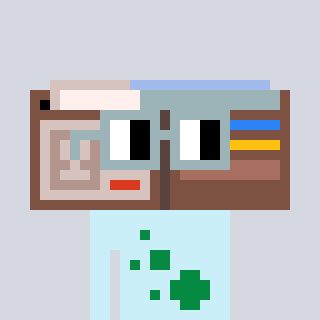
a pixel art character with square dark gray glasses, a wallet-shaped head and a cold-colored body on a cool background